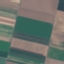
Label: AnnualCrop